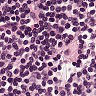
Metastatic tissue present: no